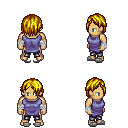
a pixel art fantasy rpg character, male body template, human, tanned skin, chain tabard jacket, metal pants, blonde bangs hairstyle, white cloth bandages, white slippers, four views (front, back, left, right), 2x2 character sprite sheet, small pixel art, hard edges, no anti-aliasing